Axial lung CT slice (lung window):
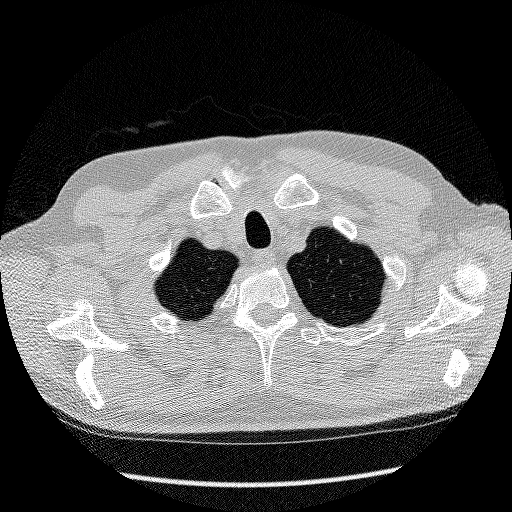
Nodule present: no